Question: I am a newbie in Java. I have done following coding.
'''
class TimeComplex{
public static void main(String []args){
long startTime, stopTime, elapsedTime;
//first call
startTime = System.currentTimeMillis();
System.out.println("
start time : " + startTime + "
");
calcForLoop();
stopTime = System.currentTimeMillis();
System.out.println("stop time : " + stopTime + "
");
elapsedTime = stopTime - startTime;
System.out.println(" 1st loop execution time : " + elapsedTime+ "
");
//second call
startTime = System.currentTimeMillis();
System.out.println("start time : " + startTime + "
");
calcForLoop();
stopTime = System.currentTimeMillis();
System.out.println("stop time : " + stopTime + "
");
elapsedTime = stopTime - startTime;
System.out.println(" 2nd loop execution time : " + elapsedTime + "
");
//third call
startTime = System.currentTimeMillis();
System.out.println("start time : " + startTime + "
");
calcForLoop();
stopTime = System.currentTimeMillis();
System.out.println("stop time : " + stopTime + "
");
elapsedTime = stopTime - startTime;
System.out.println(" 3rd loop execution time : " + elapsedTime + "
");
}
static void calcForLoop(){
for(long i = 12_85_47_75_807L; i > 0; i--);
}
}
'''
The code runs a for-loop for a long period of time just to increase the execution time of the program. When the 'calcForLoop()' is called for the first time the execution time of the program is maximum when the same method is called for the second time the program takes lesser time than the first call and the third call to the method 'calcForLoop()' is less than or equal to the second execution time. I ran this program for 5-6 times and the I got the same pattern of execution time.
My question is why does this happen when the code to execute remains same for all the three time. Is there any code optimization that takes place by the compiler or it is dependent on the operating system environment. What sort of optimization is done by compiler when there is repeated execution of the same block of code like in this case?
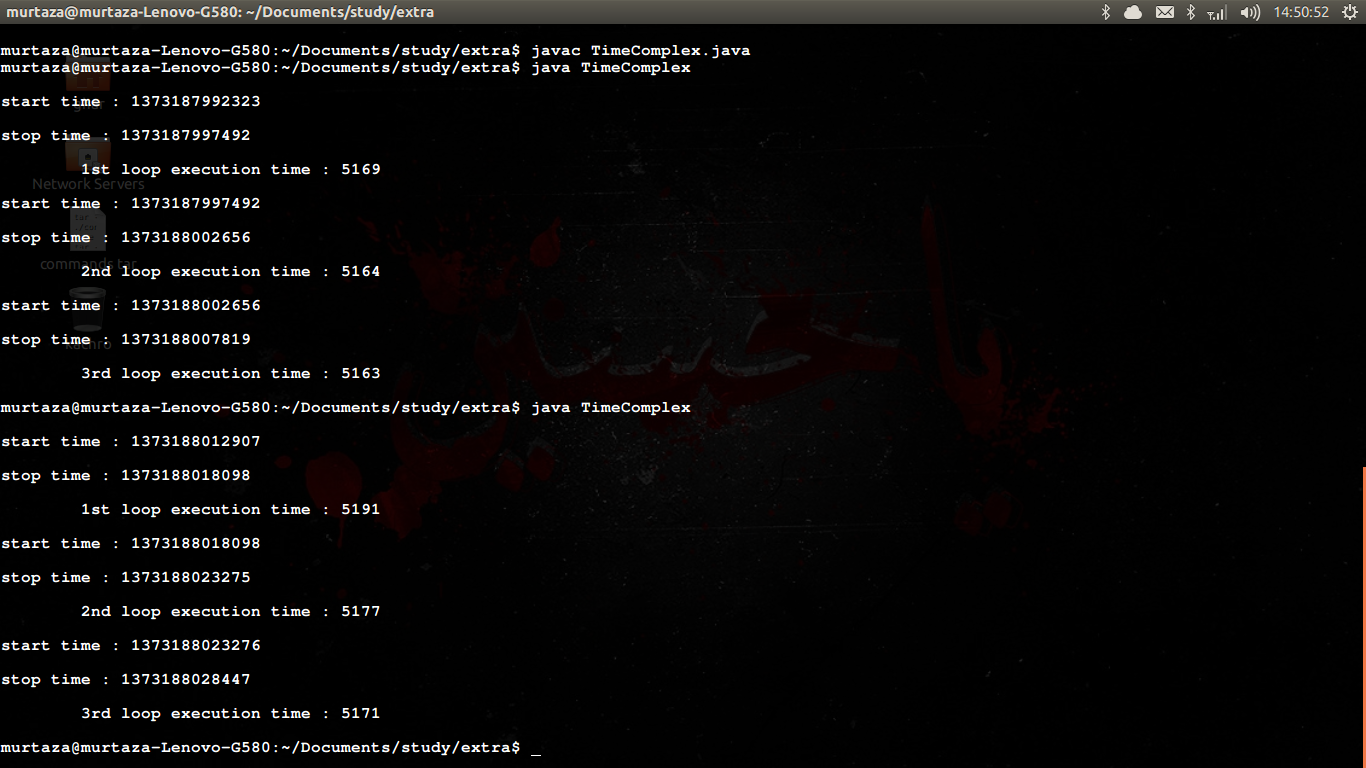
Answer: The <URL> compiles code that the JVM detects is being executed a lot, which accounts for the increase in performance. There may actually be a brief in performance while such compilation is taking place.
It is usual to allow for this effect in performance testing - you execute the code a few thousand times, then start your benchmark.